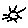
Label: sun